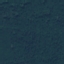
Land use / land cover: Forest